Question: Given the first 8 numbers in the nine-square grid, calculate the smallest positive integer such that the sum of this number plus all previous numbers is an integer multiple of 20
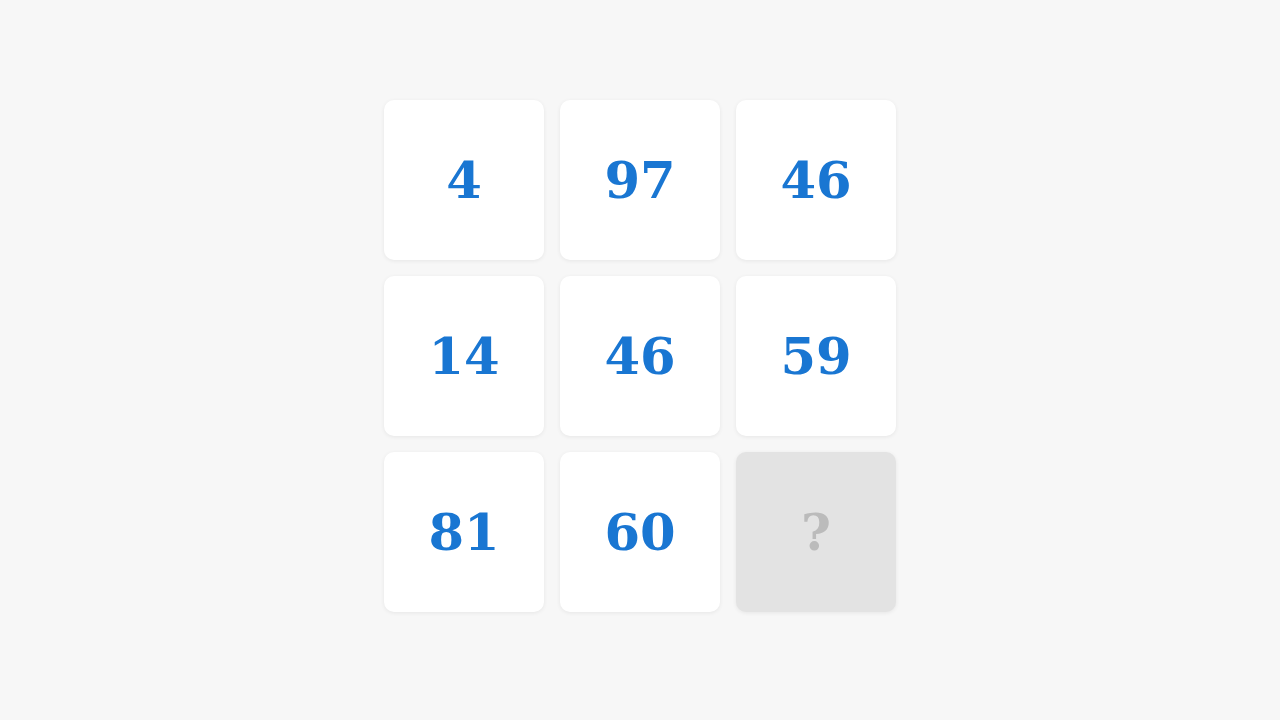
Answer: 13